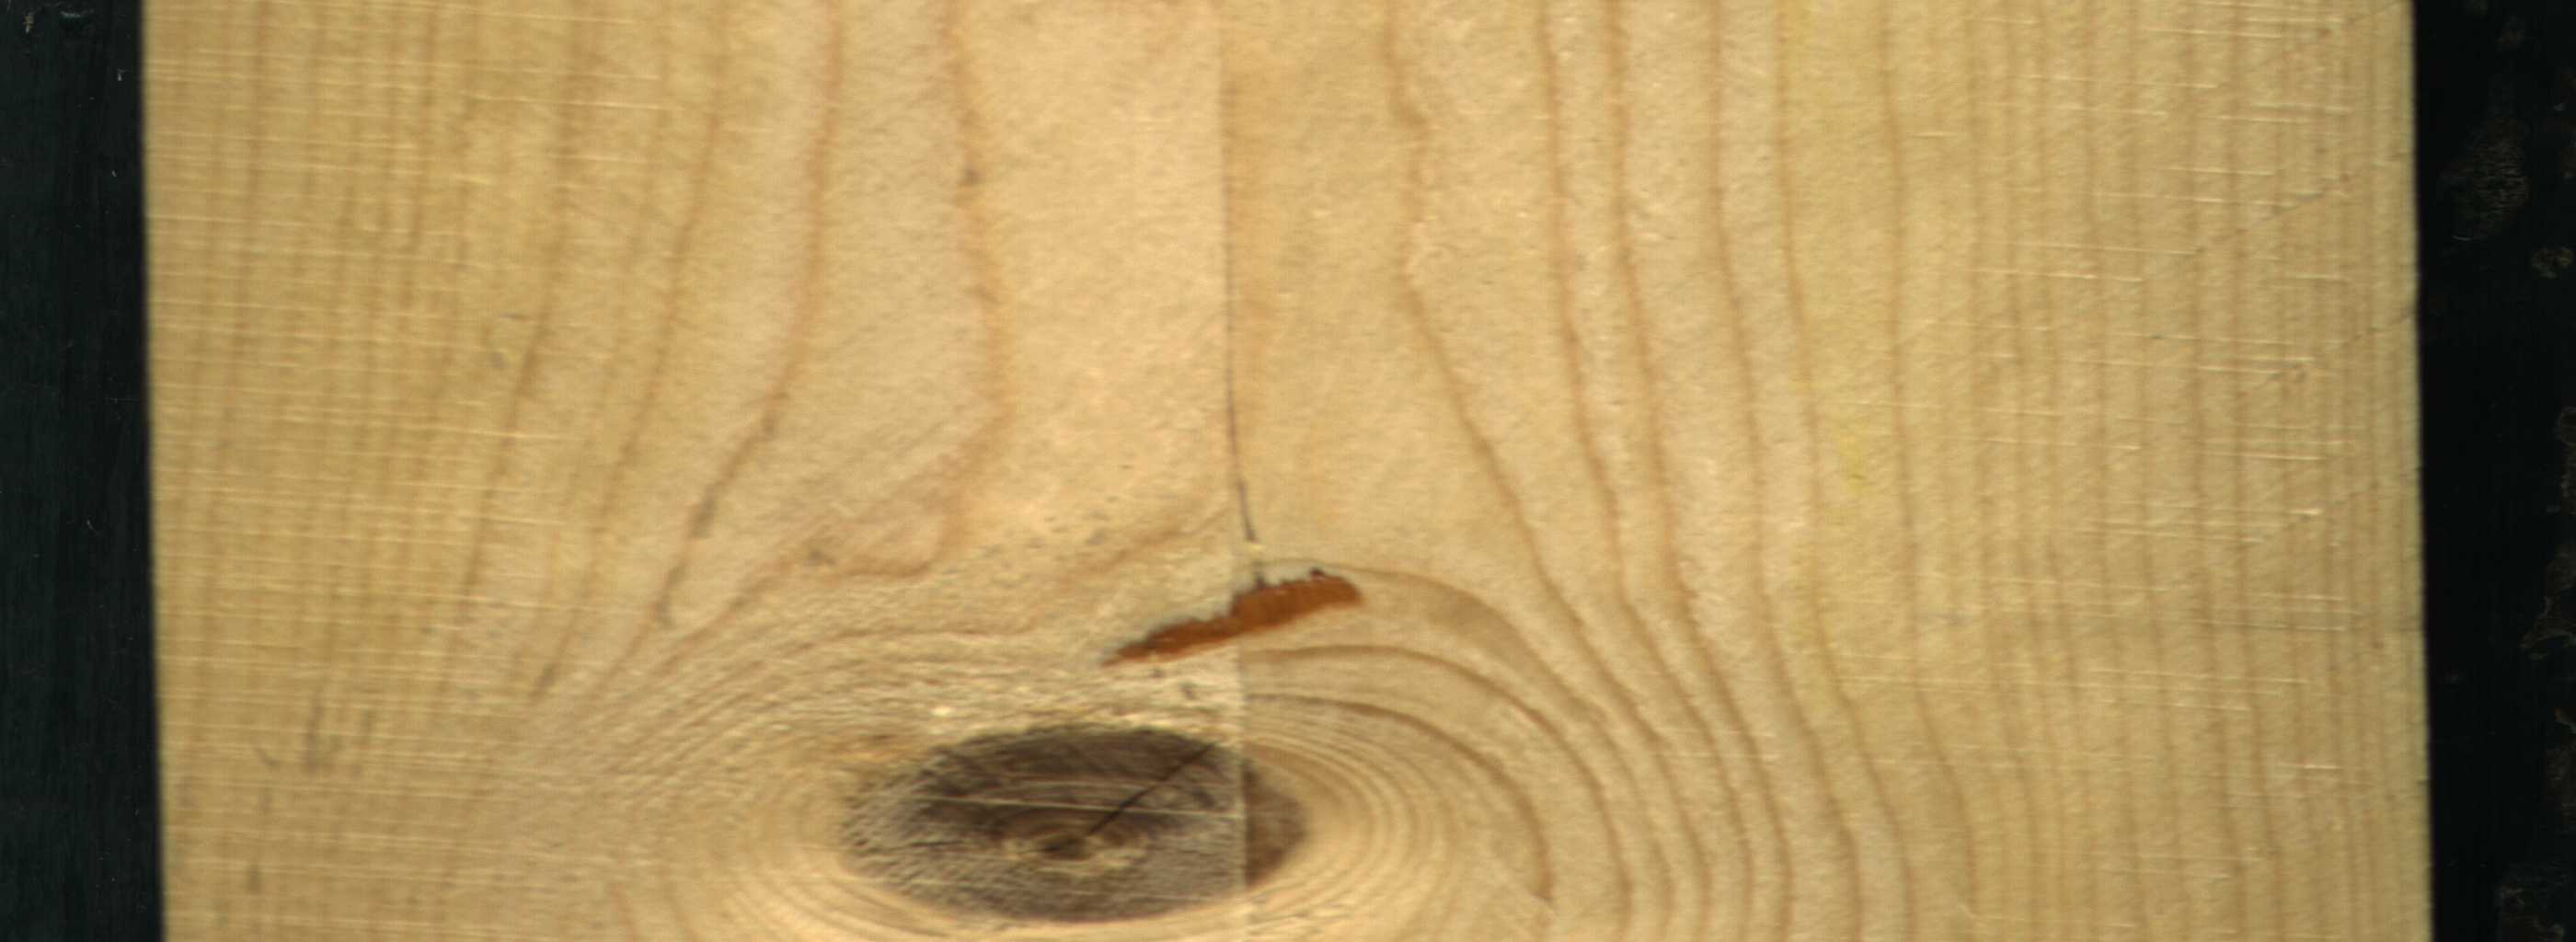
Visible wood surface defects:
resin
Crack
Live_Knot